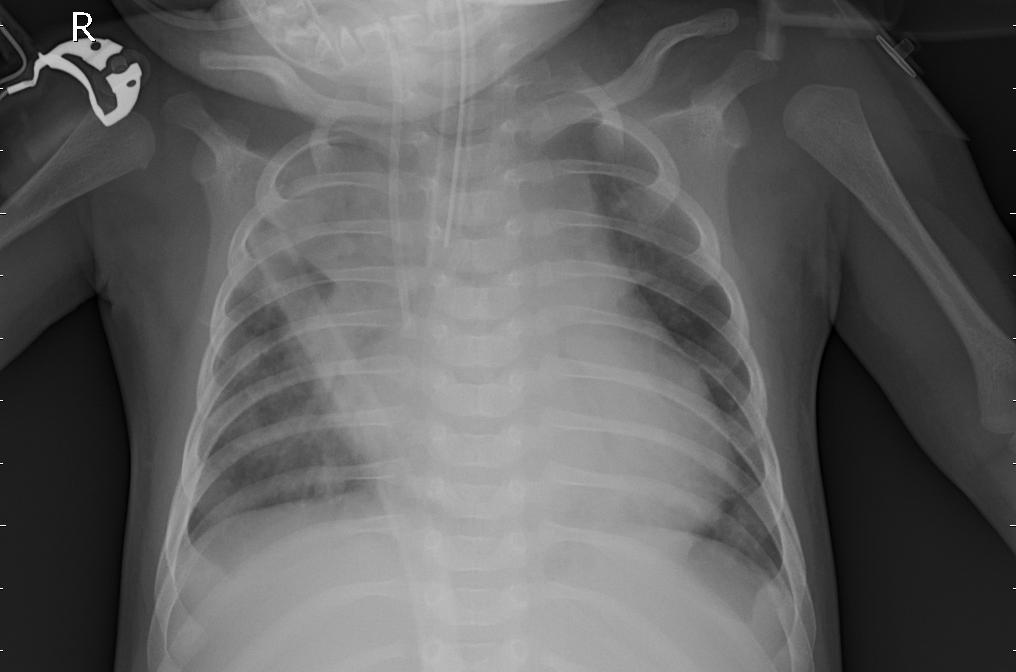
Diagnosis: PNEUMONIA